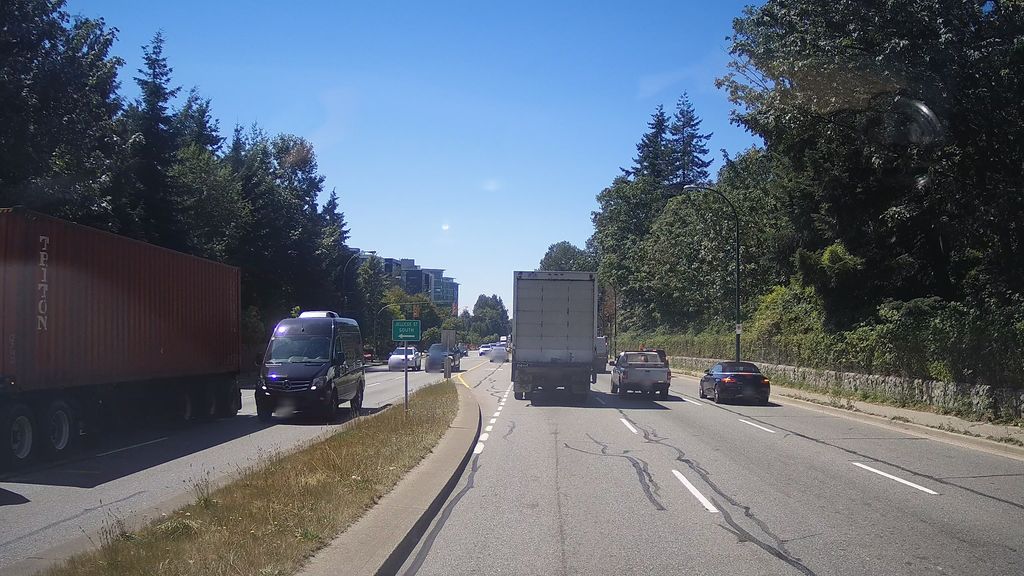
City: vancouver